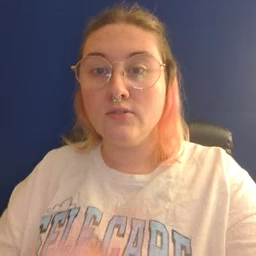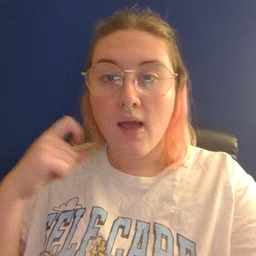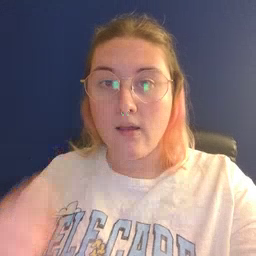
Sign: dry